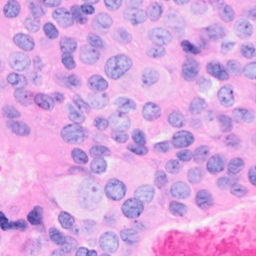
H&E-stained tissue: Breast